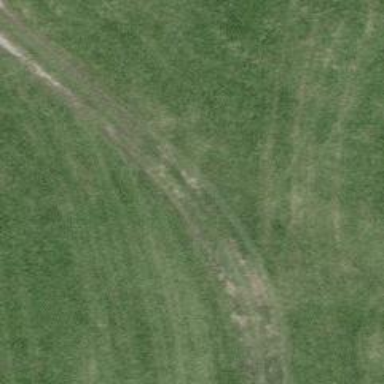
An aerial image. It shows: Track with grade 3 surface.